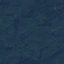
Label: Forest